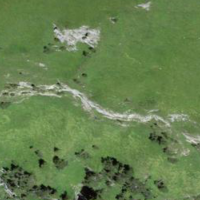
EUNIS habitat code: 26
Species observed at this site:
Campanula glomerata